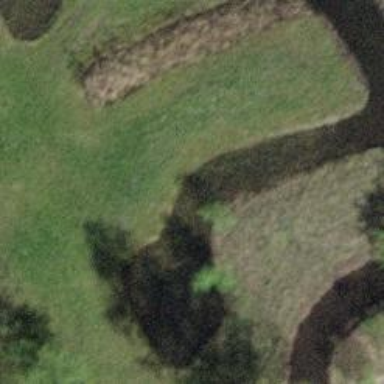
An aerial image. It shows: Ditch in the surroundings.